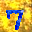
Label: 7